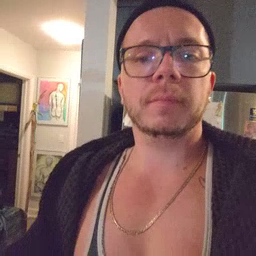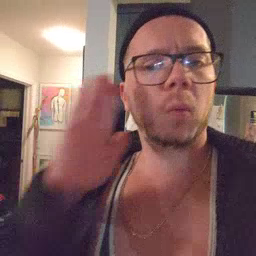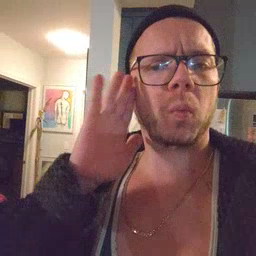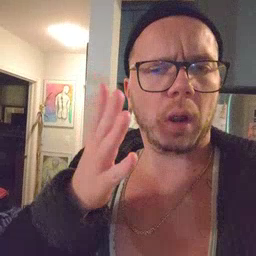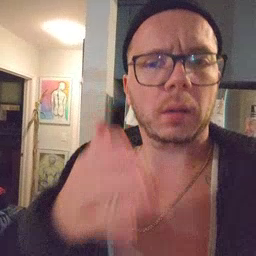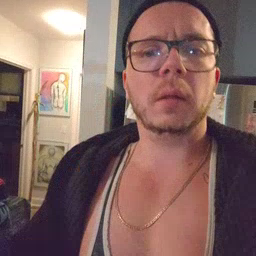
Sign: will